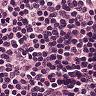
Metastatic tissue present: no